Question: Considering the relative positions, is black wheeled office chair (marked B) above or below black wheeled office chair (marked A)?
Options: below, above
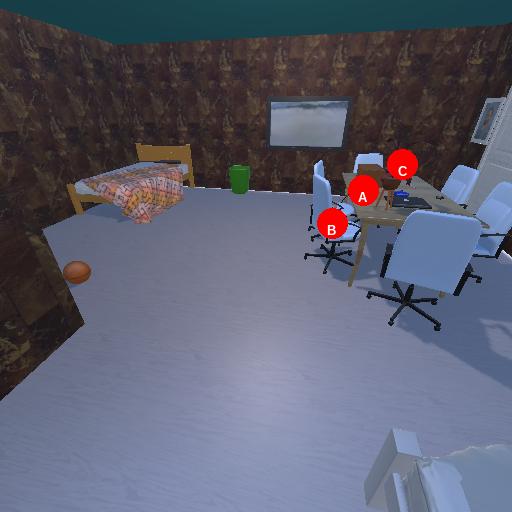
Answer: below